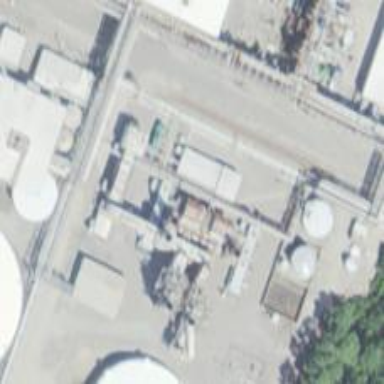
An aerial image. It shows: Gas turbine generator is in use.